Aerial crown-view tile of a tropical tree (Barro Colorado Island, Panama), acquired 20250512:
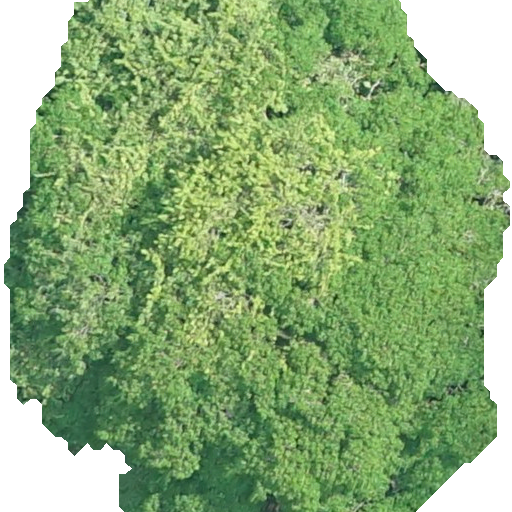
Species: Hura crepitans
GBIF accepted scientific name: Hura crepitans
Crown area: 341.485 m²